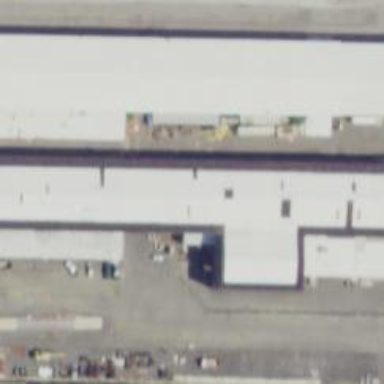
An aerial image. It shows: Industrial building.